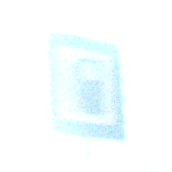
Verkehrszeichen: Tankstelle
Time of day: Midday
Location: Indoor (Urban)
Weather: NotSpecified
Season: NotSpecified
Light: Natural